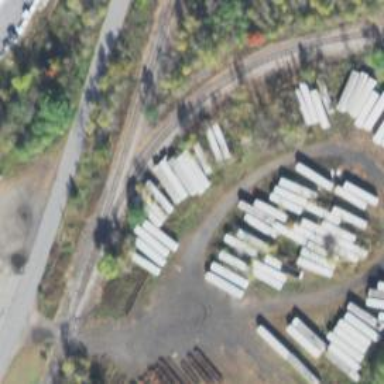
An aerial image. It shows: Railway siding for service.